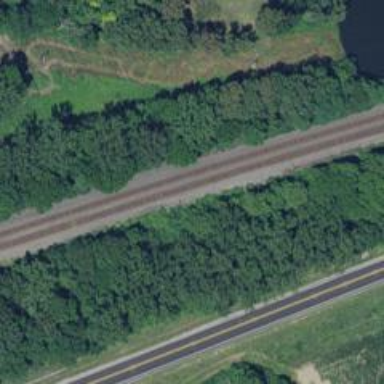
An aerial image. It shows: Railway track.